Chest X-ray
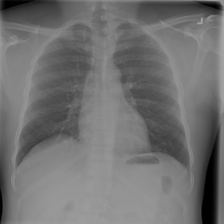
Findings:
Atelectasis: negative
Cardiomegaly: negative
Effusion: negative
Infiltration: negative
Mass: negative
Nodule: negative
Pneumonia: negative
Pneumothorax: negative
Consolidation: negative
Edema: negative
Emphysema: negative
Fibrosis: negative
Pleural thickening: negative
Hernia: negative